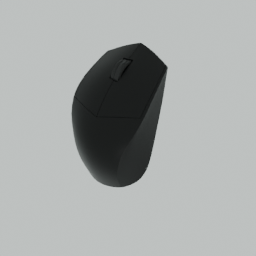
Label: electronics